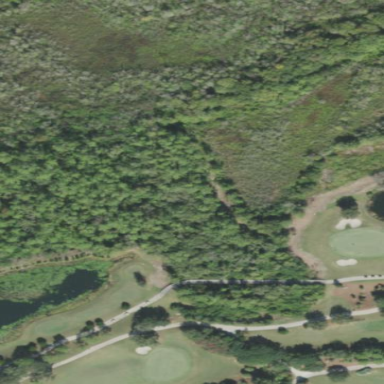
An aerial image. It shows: Area of rough grass used for golf.